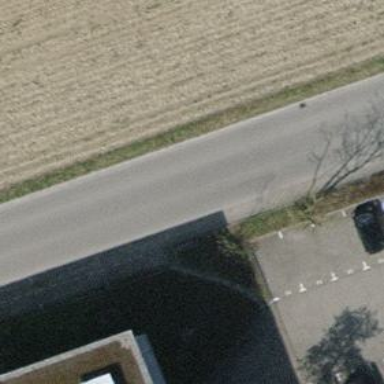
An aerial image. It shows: Brown bench in the vicinity.